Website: lowes
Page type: stored-credit-cards
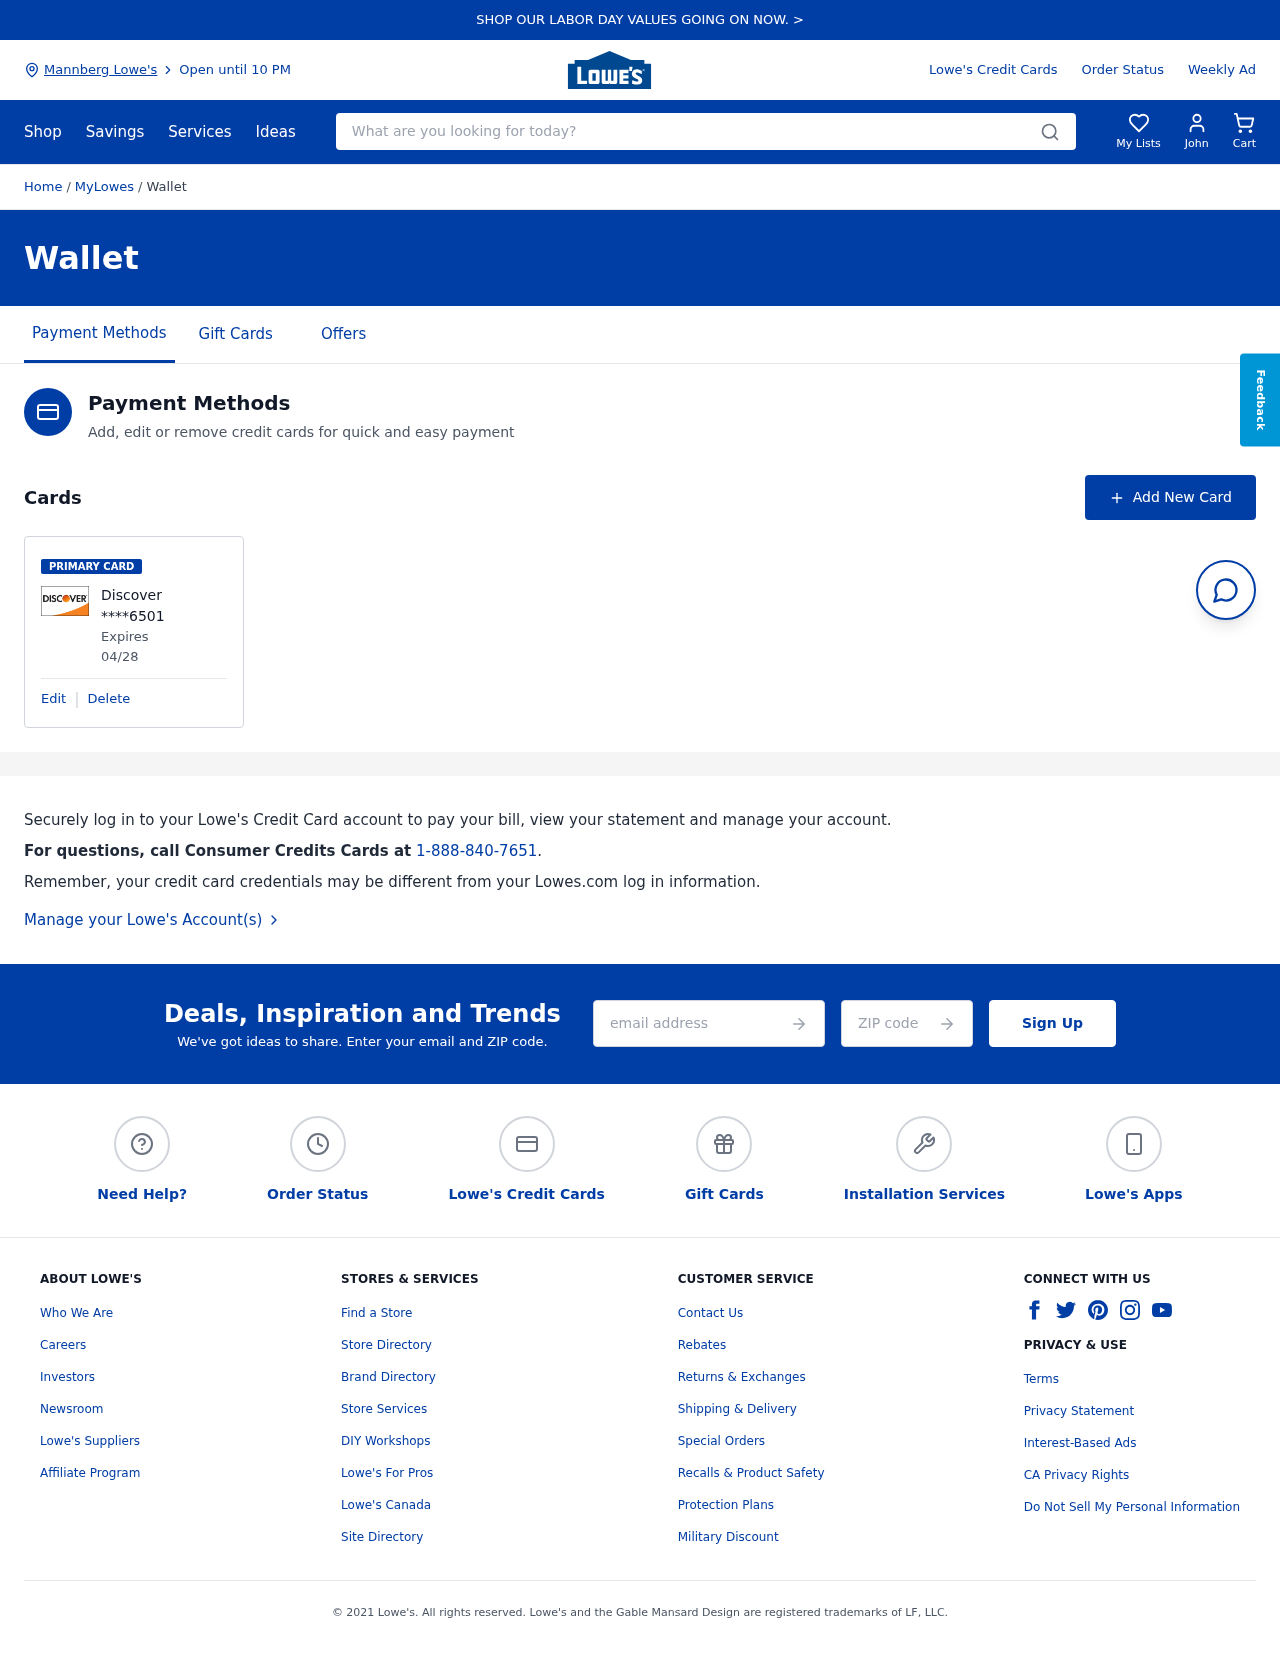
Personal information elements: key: PII_CARD_EXPIRY
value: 04/28
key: PII_CARD_LAST4
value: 6501
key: PII_CARD_TYPE
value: Discover
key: PII_CITY
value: Mannberg Lowe's
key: PII_EMAIL
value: john.robinson@gmail.com
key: PII_FIRSTNAME
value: John
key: PII_POSTCODE
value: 68427
Search elements: key: HEADER_SEARCH
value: What are you looking for today?